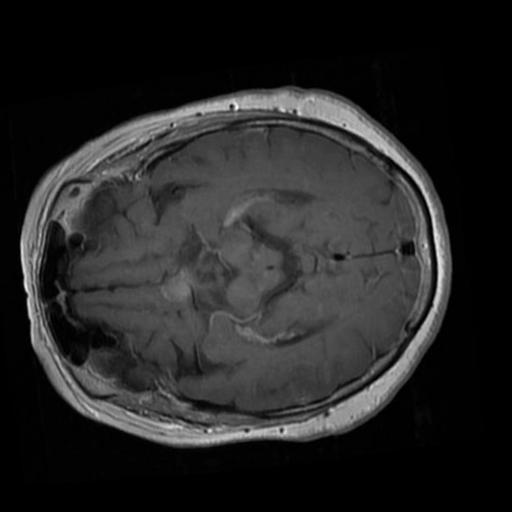
Label: brain_tumor